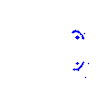
Particle: proton